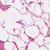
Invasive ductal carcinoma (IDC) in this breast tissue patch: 0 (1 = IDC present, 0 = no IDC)